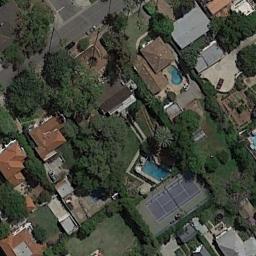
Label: tennis_court